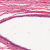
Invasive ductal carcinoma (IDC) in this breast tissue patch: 0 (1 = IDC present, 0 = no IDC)